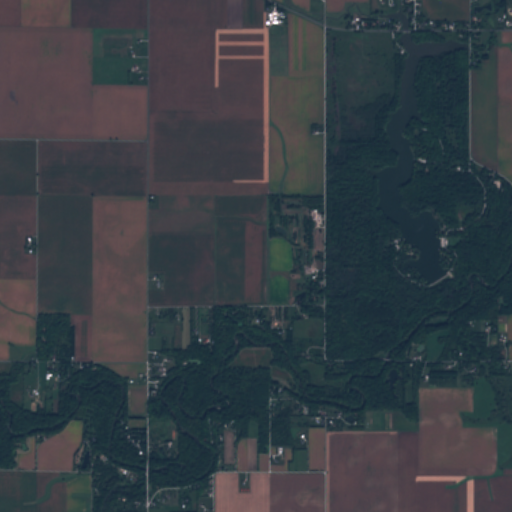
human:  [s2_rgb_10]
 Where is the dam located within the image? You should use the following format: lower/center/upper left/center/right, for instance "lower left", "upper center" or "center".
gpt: The dam is located in the center right of the image.
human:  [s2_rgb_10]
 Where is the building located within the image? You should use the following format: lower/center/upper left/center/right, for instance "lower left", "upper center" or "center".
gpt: The building is located in the upper right of the image.
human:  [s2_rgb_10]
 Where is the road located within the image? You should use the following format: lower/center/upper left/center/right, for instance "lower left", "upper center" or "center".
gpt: There is no road in the image.